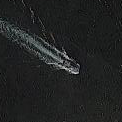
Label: Towing_vessel